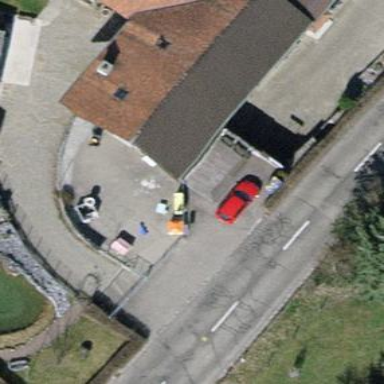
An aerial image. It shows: Garage building.